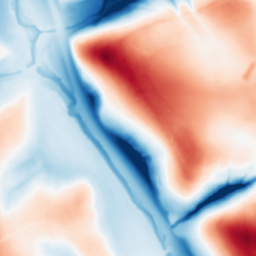
Category: multiscale
Decomposition family: dog_multiscale
Decomposition parameters: sigma_ratio: 2
n_scales: 5
base_sigma: 1
Upsampling method: regularized
Upsampling parameters: scale: 4
lambda_reg: 0.01
Upsampling scale: 4